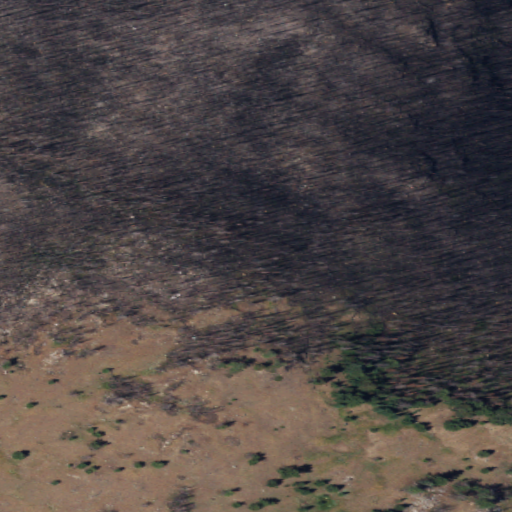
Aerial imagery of mountain in Washington named Profanity Peak containing grassland and shrub